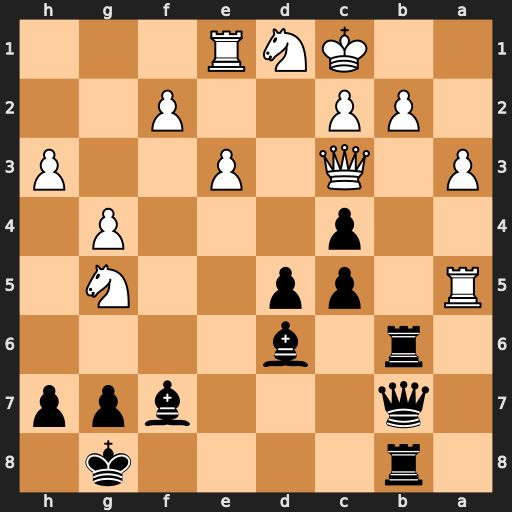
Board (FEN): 1r4k1/1q3bpp/1r1b4/R1pp2N1/2p3P1/P1Q1P2P/1PP2P2/2KNR3
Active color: b
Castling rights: -
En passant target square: -
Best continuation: d4 exd4 Bf4+